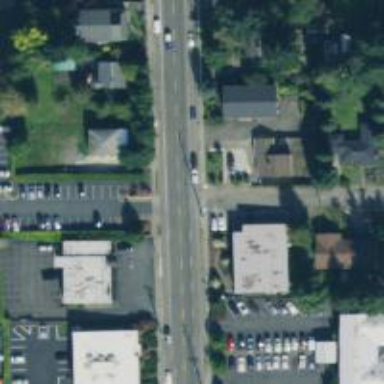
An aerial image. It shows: Secondary road with separate asphalt sidewalk.